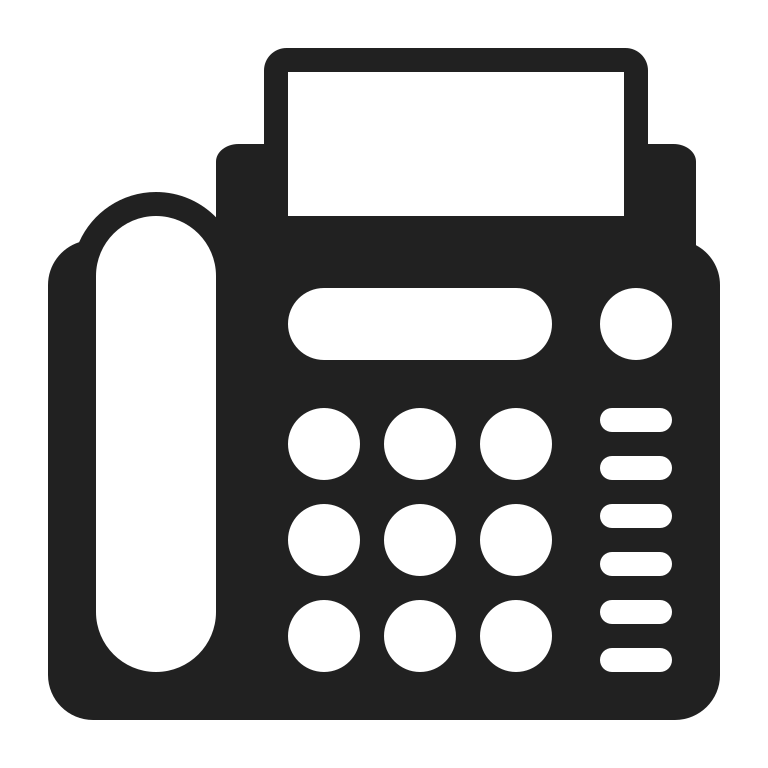
fax machine high contrast